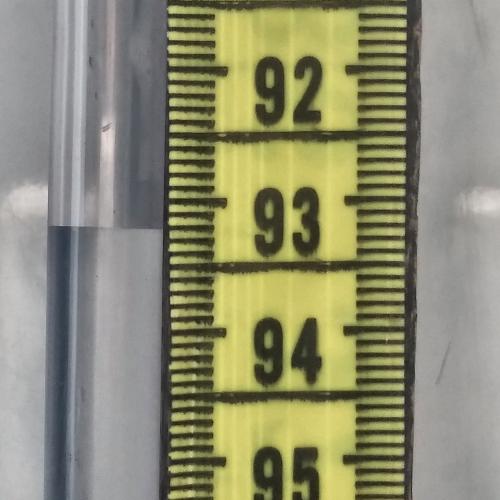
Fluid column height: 93.2 cm